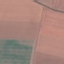
Label: AnnualCrop